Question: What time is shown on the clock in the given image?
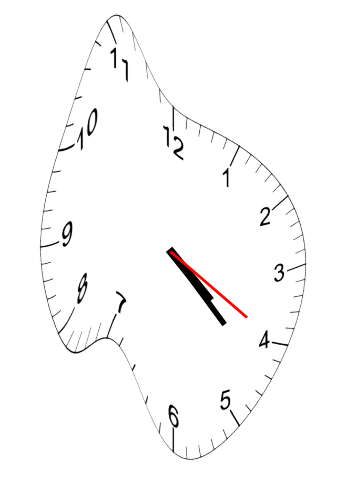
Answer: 04:22:20